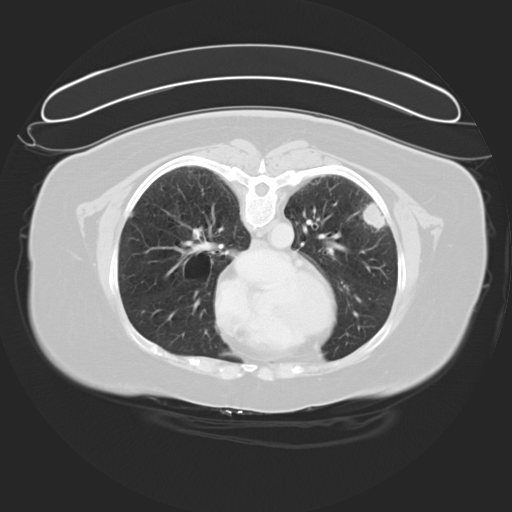
Survival: Long